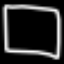
Label: square